Question: [
<URL>
<URL>
I am working on two sheets
Sheets("UPDATER") = where input data is placed (more than 700 rows) and where data needs to be copied
Sheets("Historical_vol) = where i have kept the formulas (C9:N9) and input the records from updater sheet in cell A9 of historical_vol sheet.
The aim is to get the values of each of Underlyings pasted in sheets("updater").columns("AB") but the values get calculated from sheets("Historical_vol").column(C9:F9) then paste these values in sheet("updater")on each row starts from cell AD4.
'''
Sub historical_vol()
Dim i As Long
Dim a As Worksheet
Dim b As Worksheet
lr = Worksheets("UPDATER").Cells(Rows.count, "AB").End(xlUp).Row
Set a = Worksheets("UPDATER")
Set b = Worksheets("Historical_vol")
For i = 4 To lr
b.Range("A9").value = a.Range("AB4" & i).value
'b.Range("C9":F9").Calculate
Application.Wait (Now + TimeValue("00:00:02"))
b.Range("C9:F9").Copy
NextRow = Cells(Rows.count, "AD").End(xlUp).Row + 1
Cells(NextRow, "AD").Select
ActiveSheet.Paste
Next i
End Sub
'''
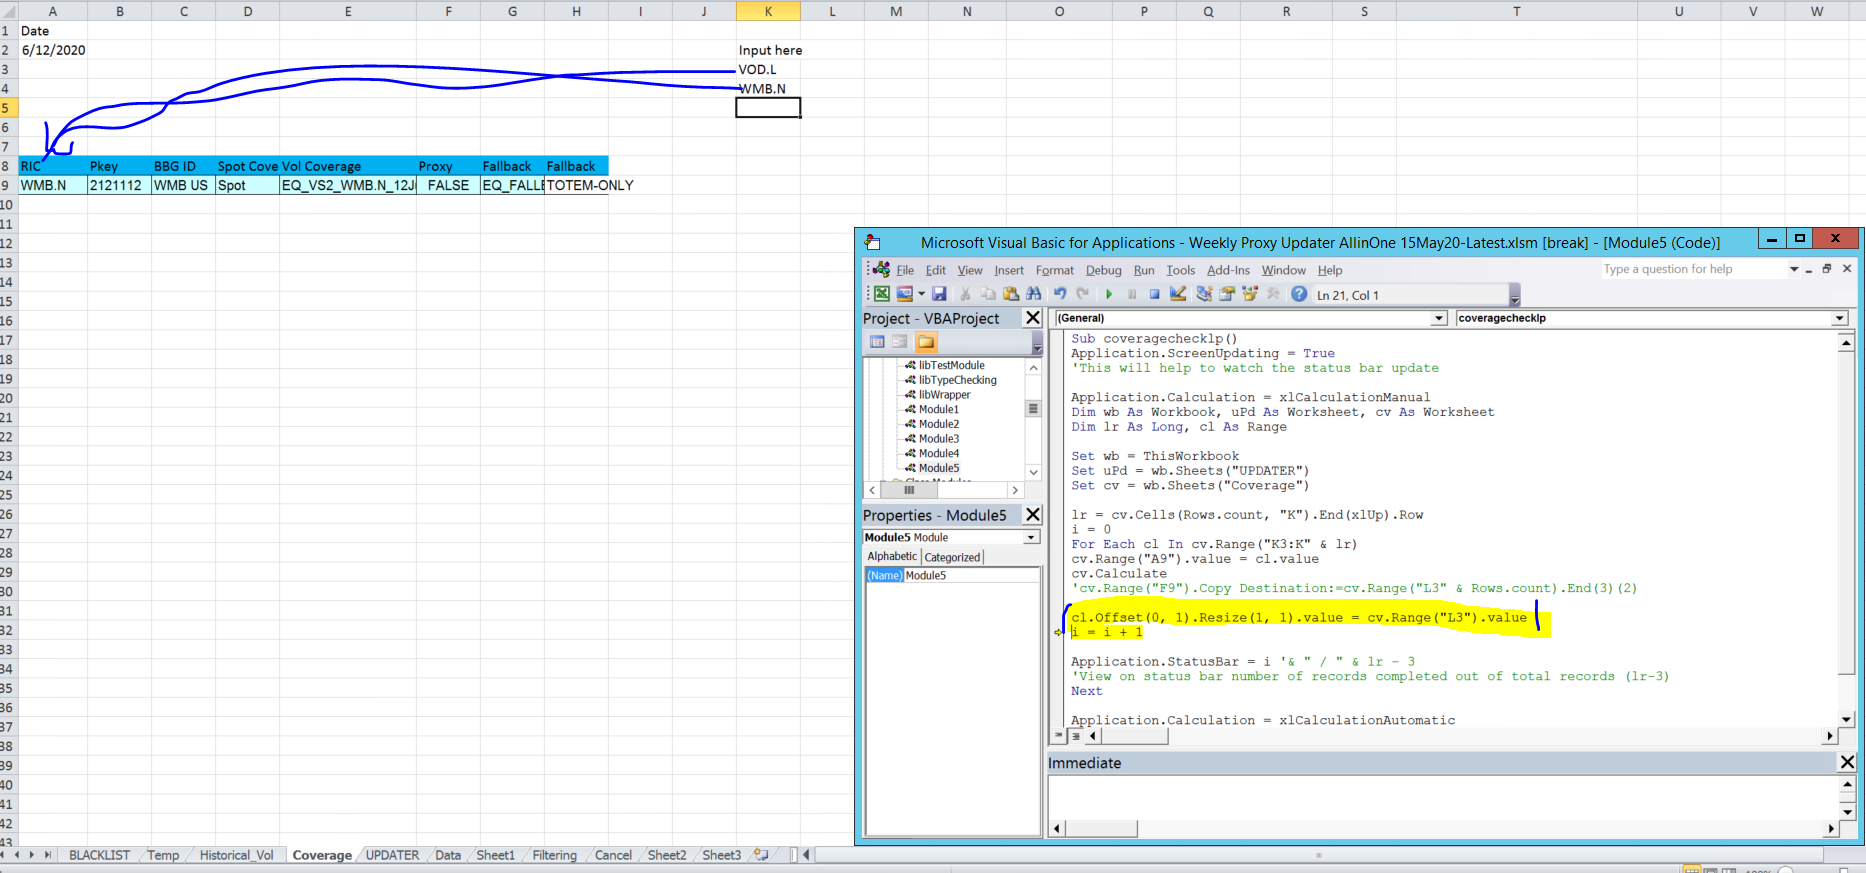
Answer: At first I notice the line 'b.Range("A9").value = a.Range("AB4" & i).value' should be 'b.Range("A9").value = a.Range("AB" & i).value'
As I see you are using 'Application.Wait', I assume it is for the calculation. So, I suggest using 'xlCalculationManual' calculation and resetting it to auto once done as below.
'''
Sub historical_vol()
Application.ScreenUpdating = True
'This will help to watch the status bar update
Application.Calculation = xlCalculationManual
Dim wb As Workbook, uPd As Worksheet, hV As Worksheet
Dim lr As Long, cl As Range
Set wb = ThisWorkbook
Set uPd = wb.Sheets("UPDATER")
Set hV = wb.Sheets("Historical_vol")
lr = uPd.Cells(Rows.Count, "AB").End(xlUp).Row
i = 0
For Each cl In uPd.Range("AB4:AB" & lr)
hV.Range("A9").Value = cl.Value
hV.Calculate
cl.Offset(0, 2).Resize(1, 4).Value = hV.Range("C9:F9").Value
i = i + 1
Application.StatusBar = i '& " / " & lr - 3
'View on status bar number of records completed out of total records (lr-3)
Next
Application.Calculation = xlCalculationAutomatic
End Sub
'''